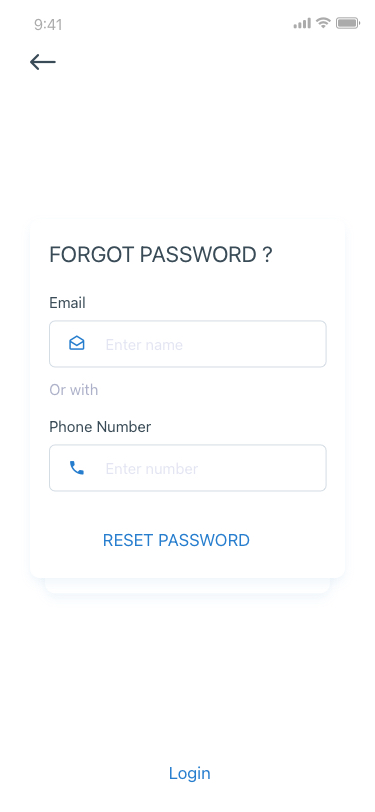
Text in this UI design:
RESET PASSWORD
FORGOT PASSWORD ?
Enter name
Email
Enter number
Phone Number
Or with
Login